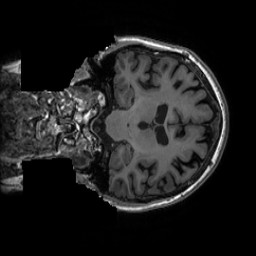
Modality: T1w
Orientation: coronal
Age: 72
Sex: male
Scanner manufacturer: ge
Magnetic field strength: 3 T
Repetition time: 0.007348 s
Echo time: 0.003036 s